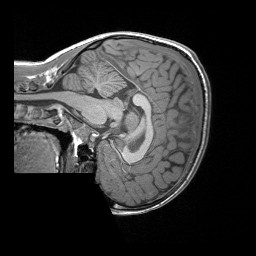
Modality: T1w
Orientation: sagittal
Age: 8
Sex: male
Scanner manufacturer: siemens
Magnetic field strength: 3 T
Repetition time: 1.65 s
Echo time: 0.00203 s